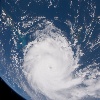
Label: cloud